Question: Find the horizontal coordinate of the first time the ball hits the ground. The result is rounded down to the nearest integer. Note that when a collision occurs, there is no horizontal energy loss, and the vertical speed is reduced to 0.9 times the original speed.
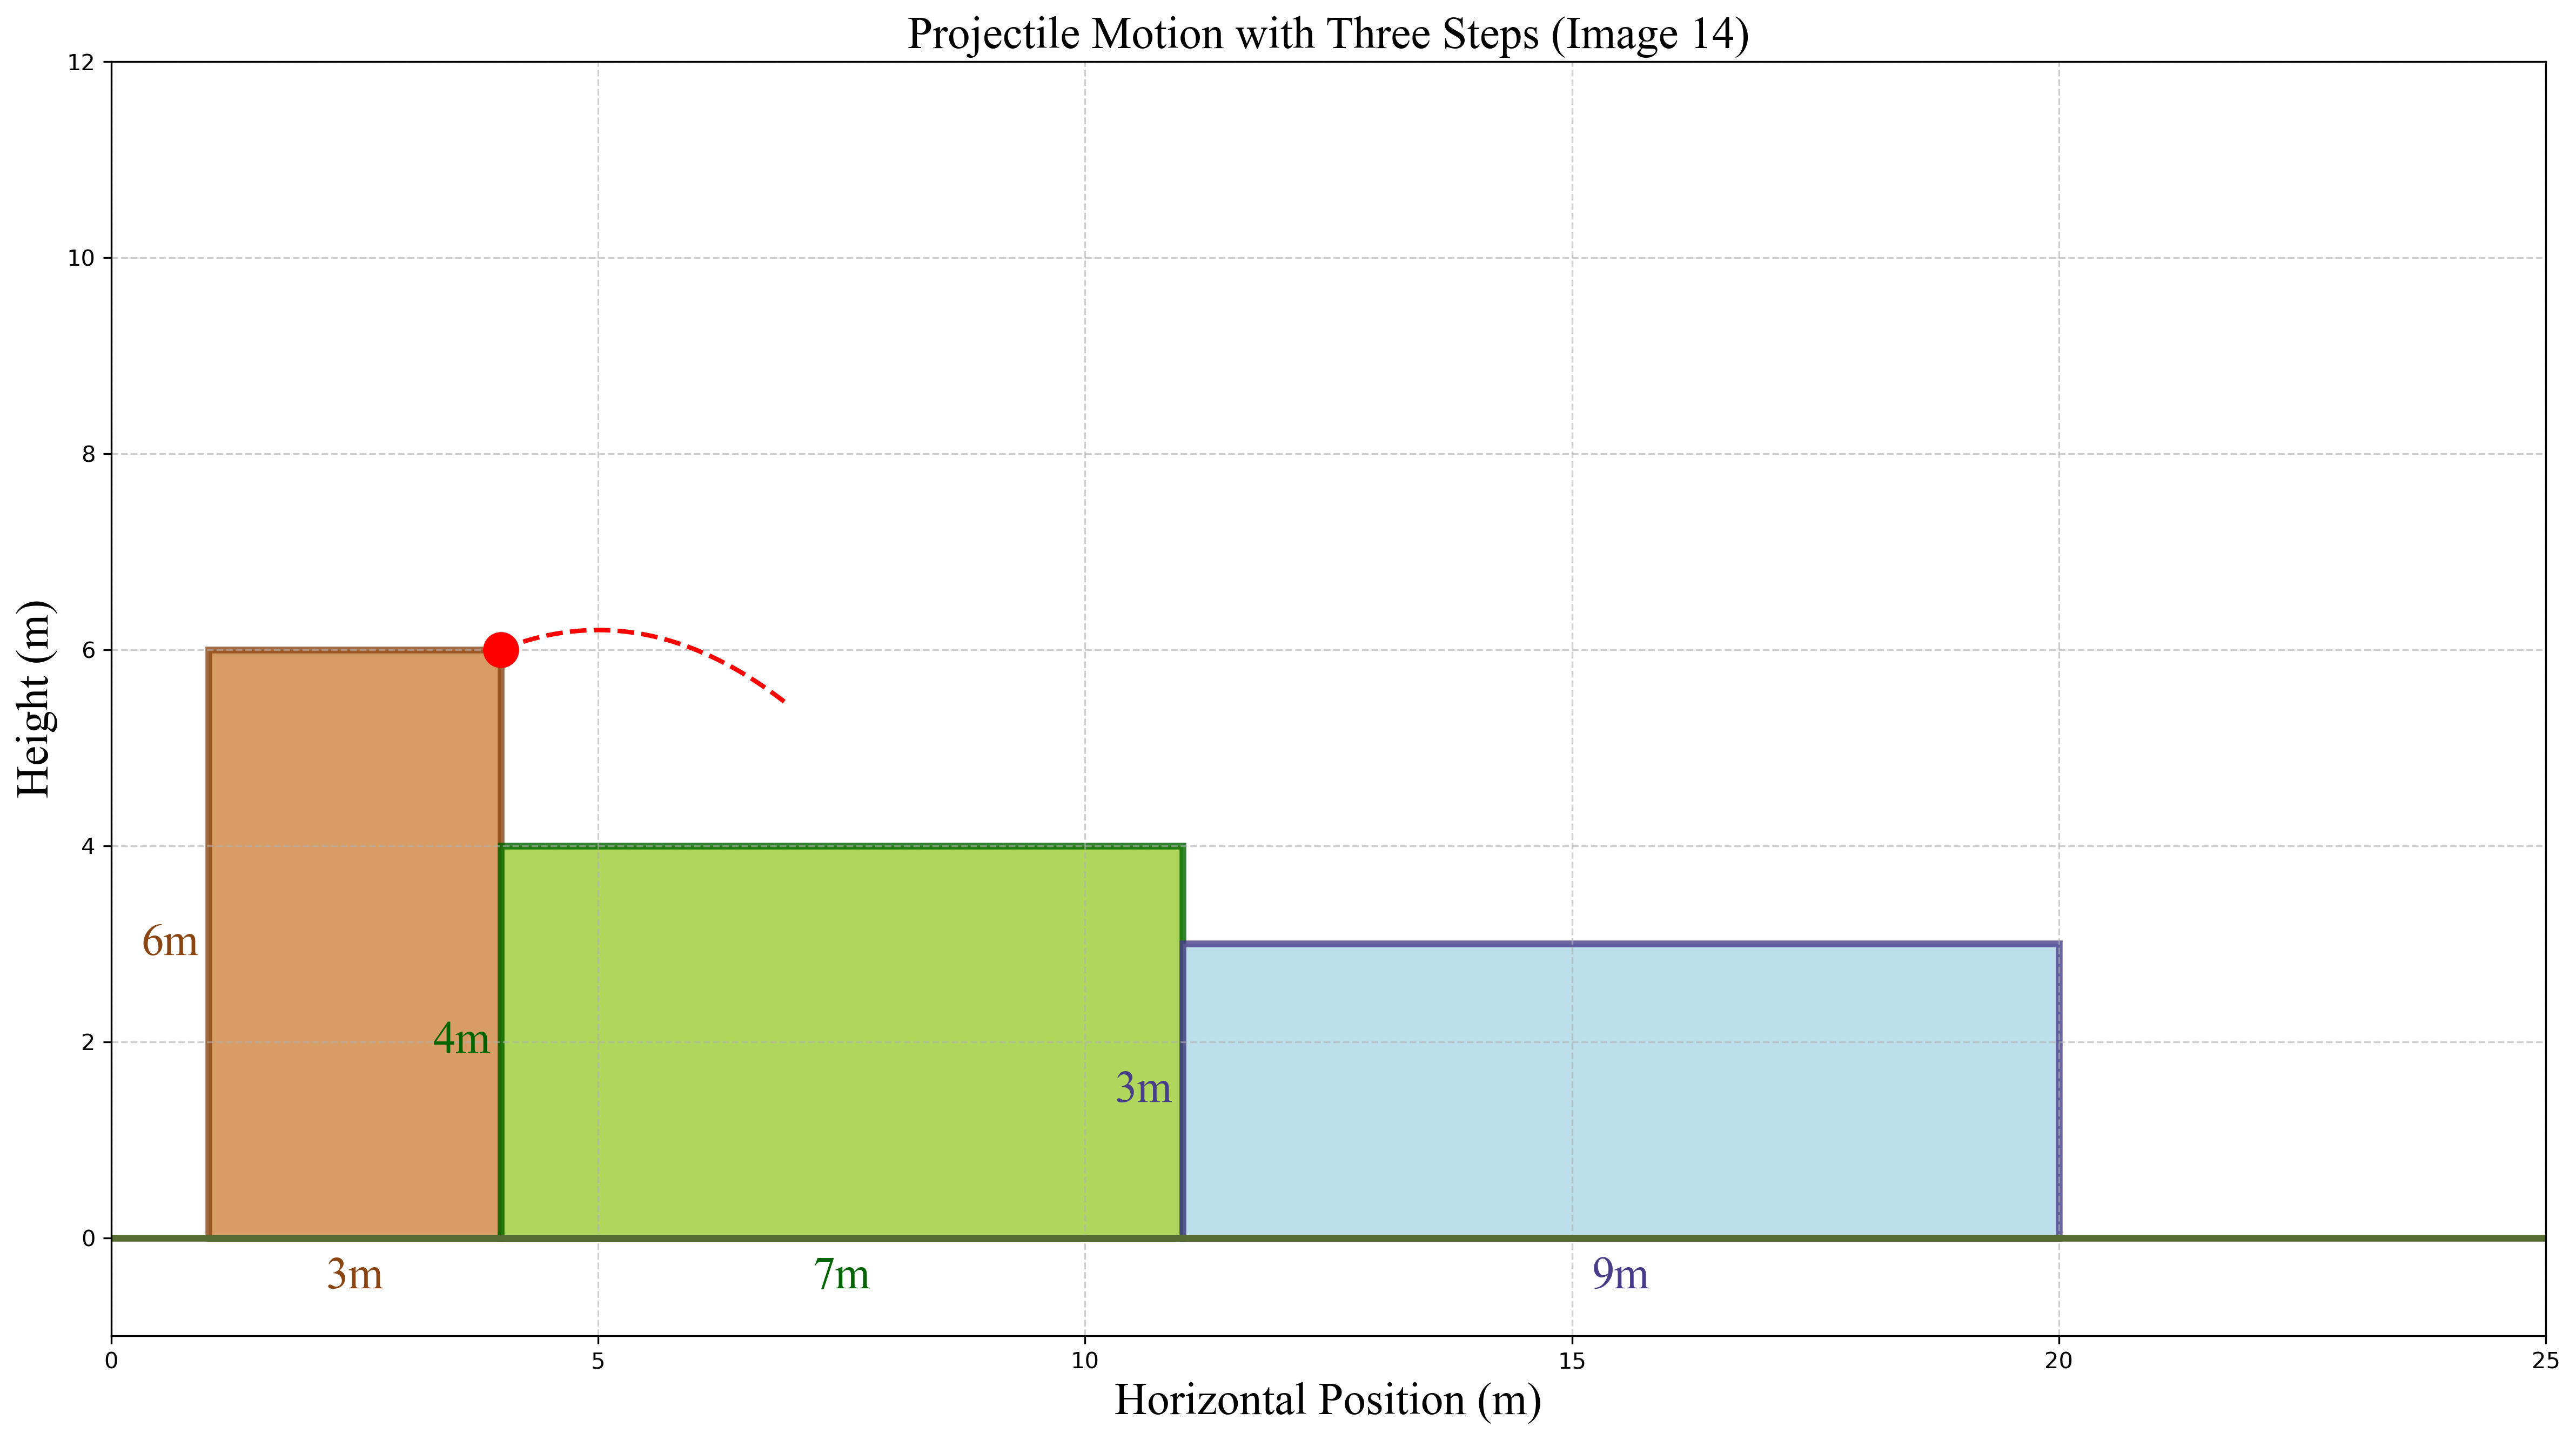
Answer: 23